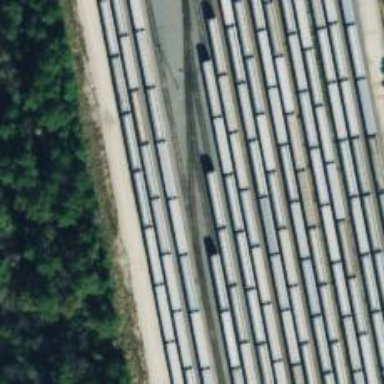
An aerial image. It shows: Railway siding for service.